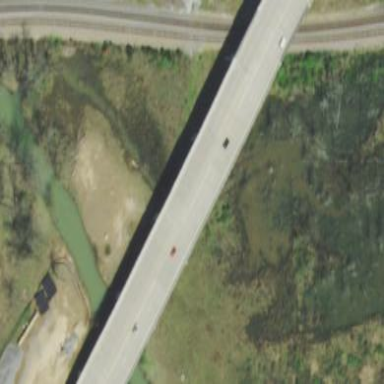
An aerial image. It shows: Man-made overpass bridge.